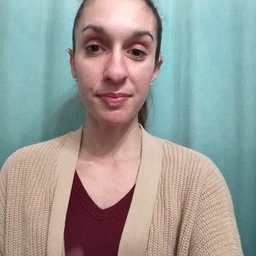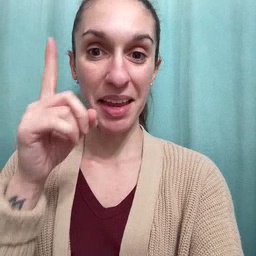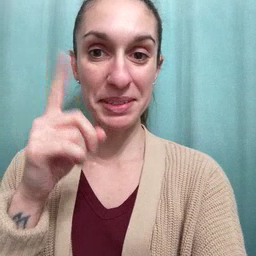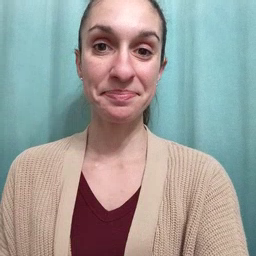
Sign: up